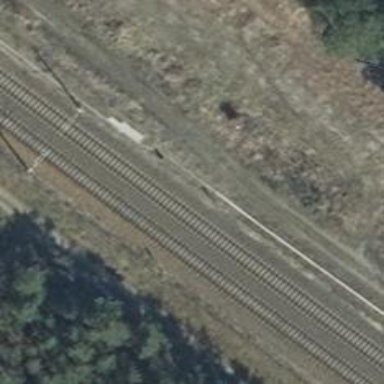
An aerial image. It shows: Railway signal.